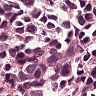
Metastatic tissue present: yes